Field crop: maize
Growth stage: 1
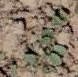
Species: convolvulus